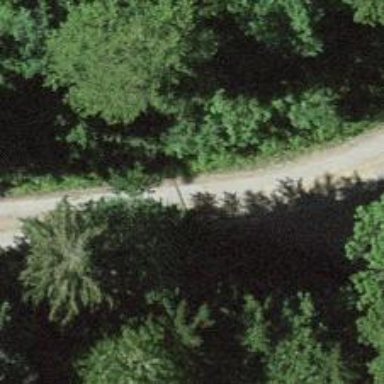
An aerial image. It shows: Unclassified road with concrete lanes.